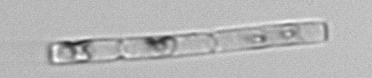
Label: Guinardia_delicatula